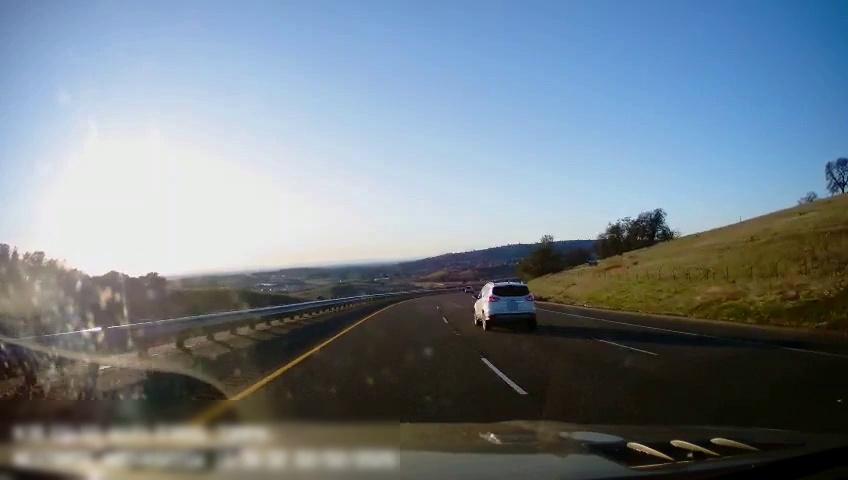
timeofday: Day
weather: Sunny
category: Drivable Space
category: Vehicles | SUV
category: Lanes | Current Lane
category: Lanes | Current Lane
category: Lanes | Alternate Lane
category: Lanes | Alternate Lane